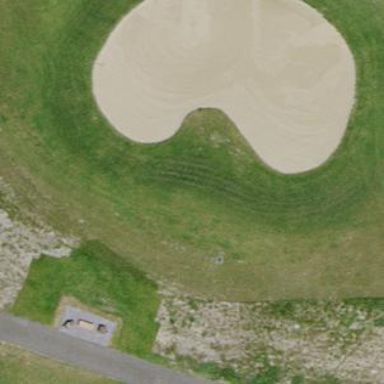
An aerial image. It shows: Sand bunker on golf course.